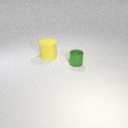
small green metal cylinder in front of large yellow rubber cylinder